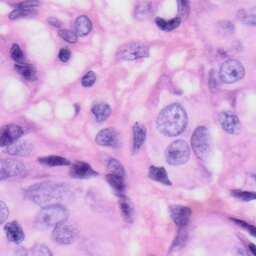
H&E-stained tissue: Skin